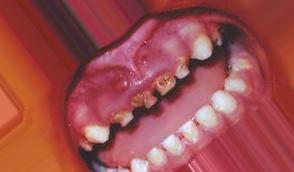
Condition: Caries